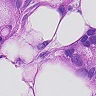
Metastatic tissue present: yes